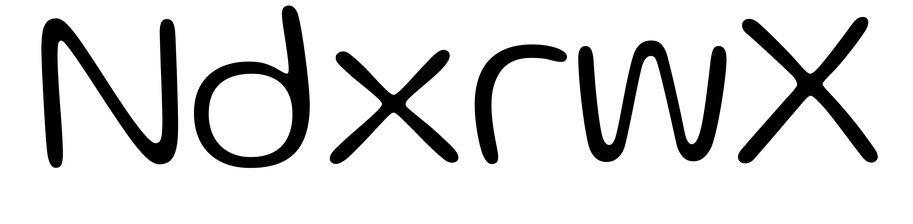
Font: Gluten_ExtraLight